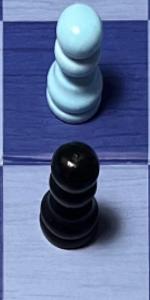
Label: Pawn_Black